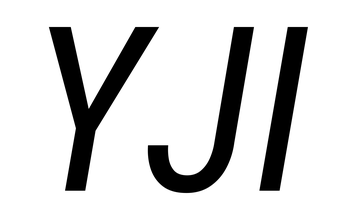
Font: Roboto-Italic_Condensed_Italic